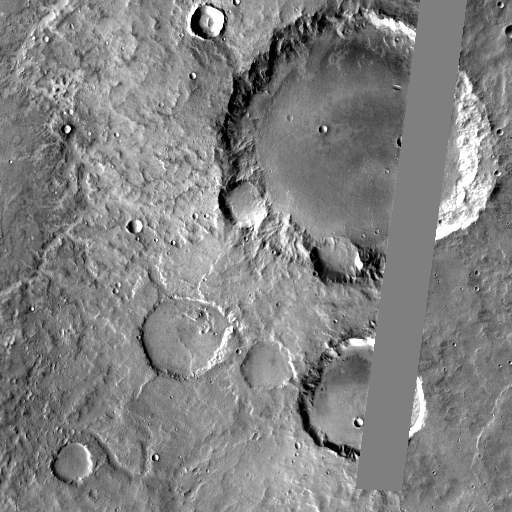
Crater classes present: Background, Other, Buried, Secondary